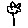
Label: flower